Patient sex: F
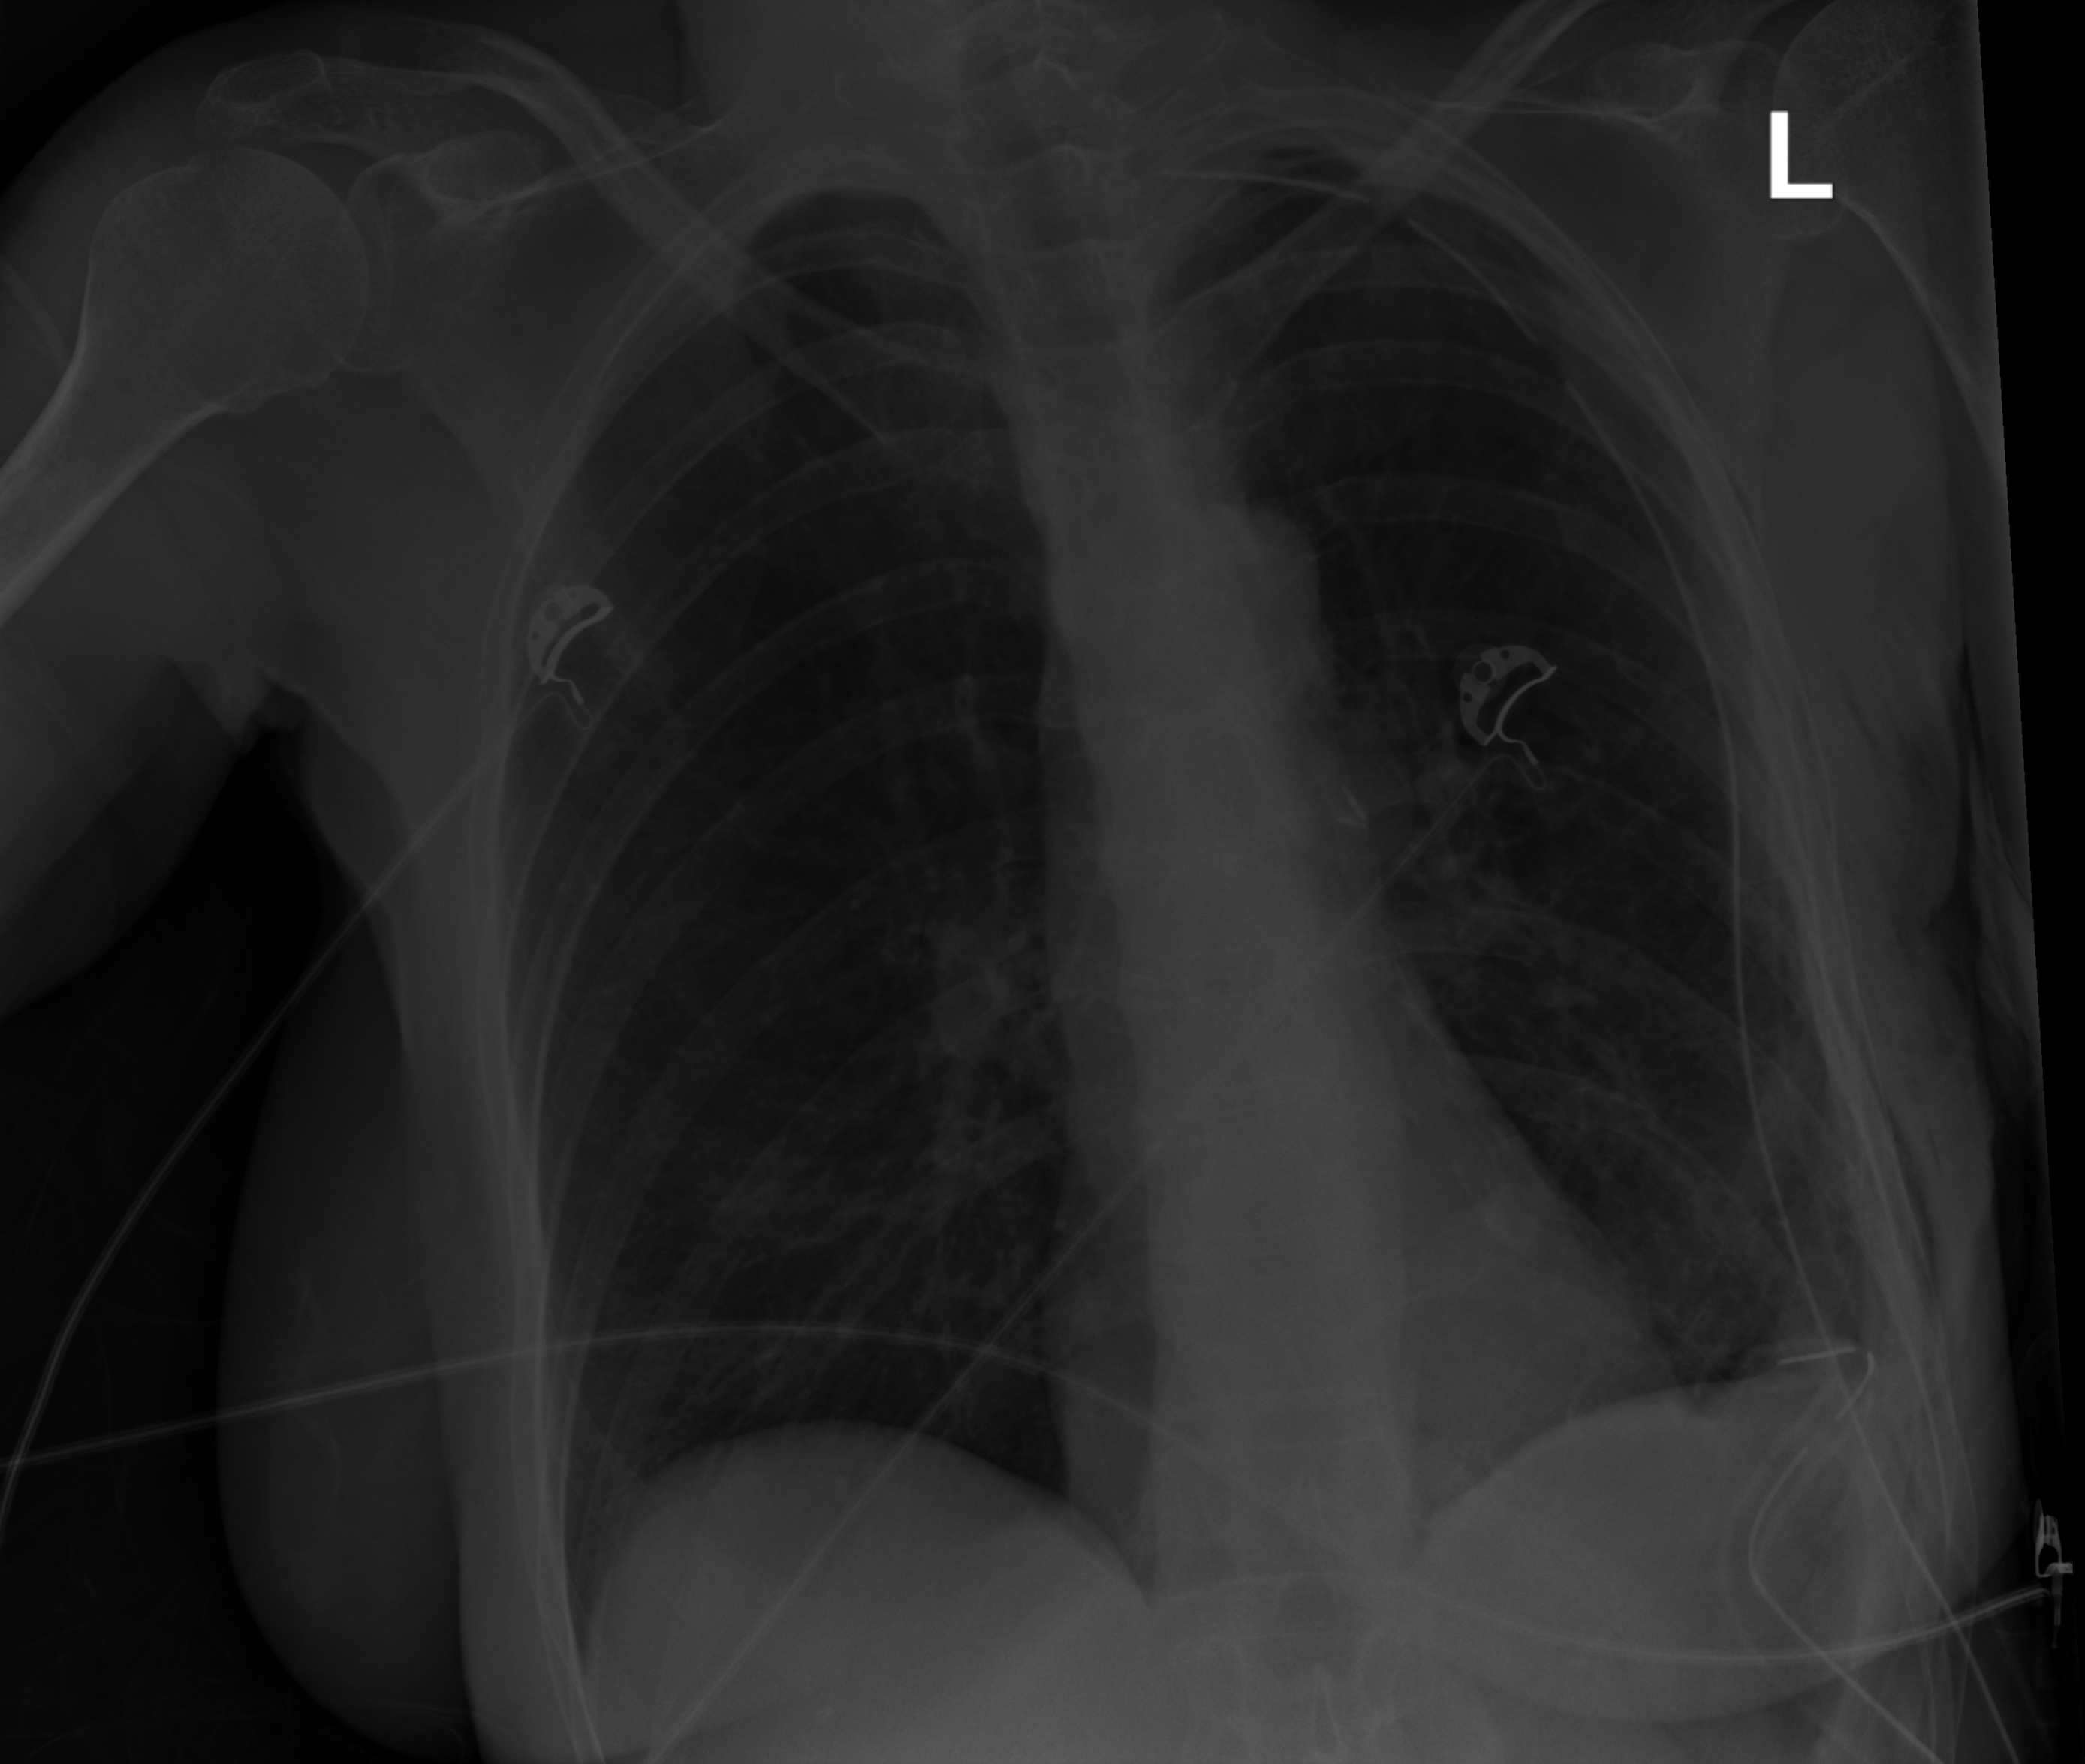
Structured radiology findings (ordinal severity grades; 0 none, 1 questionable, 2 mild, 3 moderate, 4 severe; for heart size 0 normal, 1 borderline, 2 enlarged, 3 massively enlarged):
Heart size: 0
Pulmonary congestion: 0
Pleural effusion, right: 0
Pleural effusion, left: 1
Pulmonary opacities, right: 0
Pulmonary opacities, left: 0
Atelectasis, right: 0
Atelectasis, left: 1